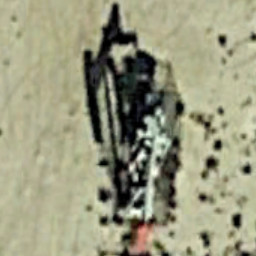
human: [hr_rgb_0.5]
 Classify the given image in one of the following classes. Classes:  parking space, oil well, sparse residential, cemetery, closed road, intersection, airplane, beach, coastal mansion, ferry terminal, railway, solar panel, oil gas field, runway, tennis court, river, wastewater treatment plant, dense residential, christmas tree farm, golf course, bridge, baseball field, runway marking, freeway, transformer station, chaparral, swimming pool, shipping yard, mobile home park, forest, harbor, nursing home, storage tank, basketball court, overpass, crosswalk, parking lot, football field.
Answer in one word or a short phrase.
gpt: oil well